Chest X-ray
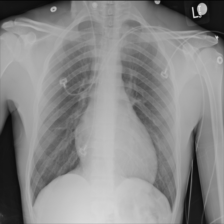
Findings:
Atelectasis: negative
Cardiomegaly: negative
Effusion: negative
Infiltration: negative
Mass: negative
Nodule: negative
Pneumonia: negative
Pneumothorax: negative
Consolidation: negative
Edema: negative
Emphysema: negative
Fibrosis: negative
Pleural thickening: negative
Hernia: negative